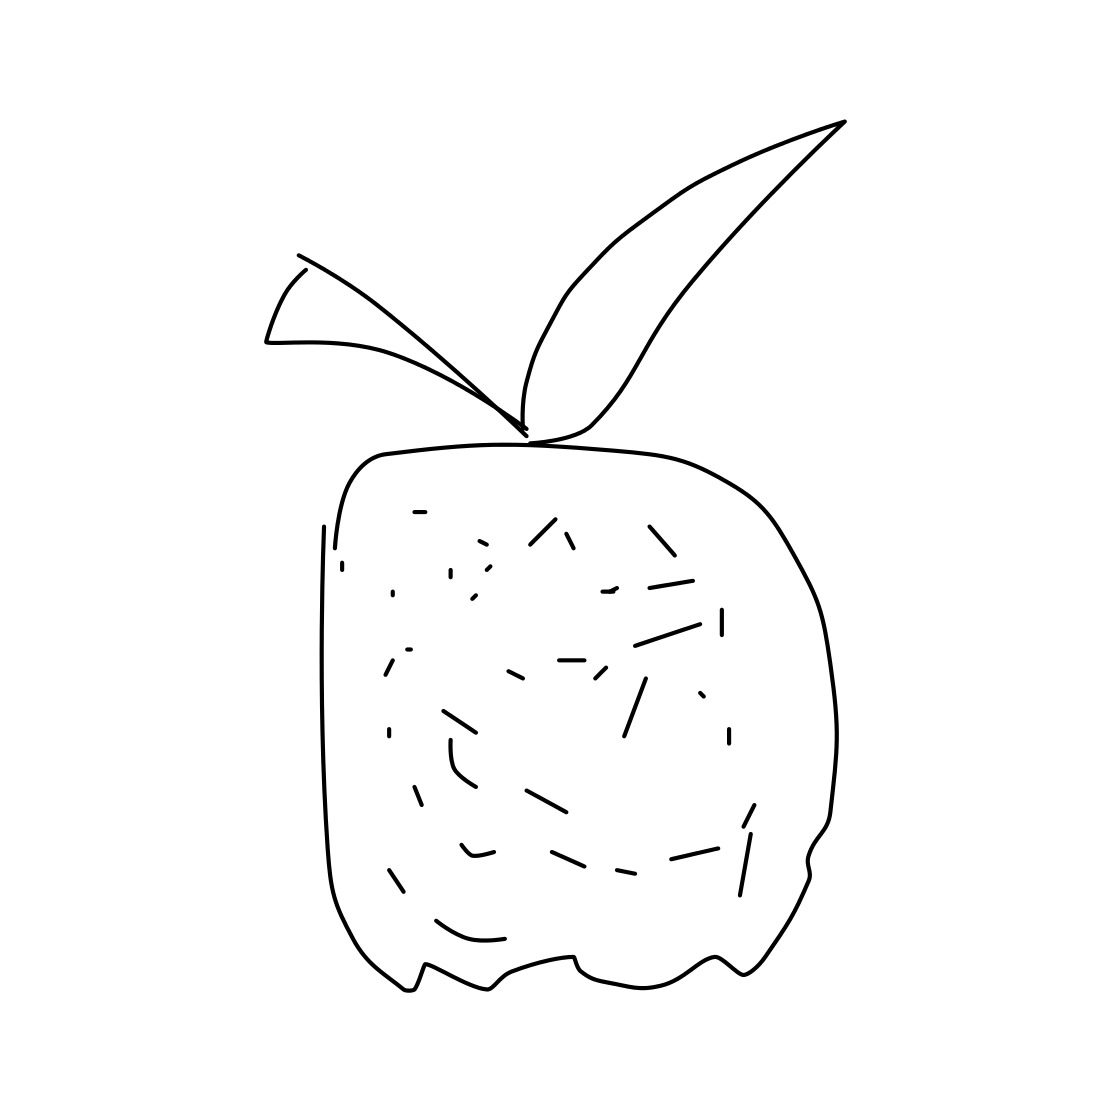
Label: strawberry